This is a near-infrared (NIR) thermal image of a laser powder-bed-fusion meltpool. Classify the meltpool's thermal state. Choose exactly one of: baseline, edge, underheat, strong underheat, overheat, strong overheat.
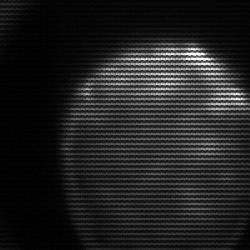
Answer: edge